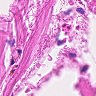
Metastatic tissue present: no